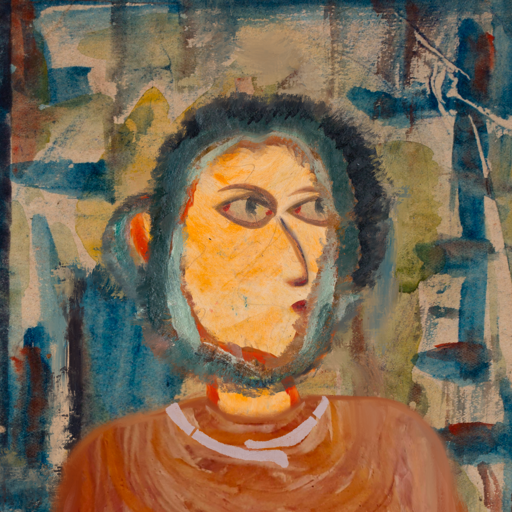
Background: Orphan, Head And Neck Side: Experience, Face Side: GypsyMother, Bust: Pious_Lady, Hair Side: Boggyland, Head Accessory: Blank, Second Necklace: Blank, Necklace: Hypocrite_2, Baby: Blank